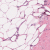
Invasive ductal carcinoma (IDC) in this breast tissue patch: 0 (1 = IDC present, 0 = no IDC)